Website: home-depot
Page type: customer-info-address
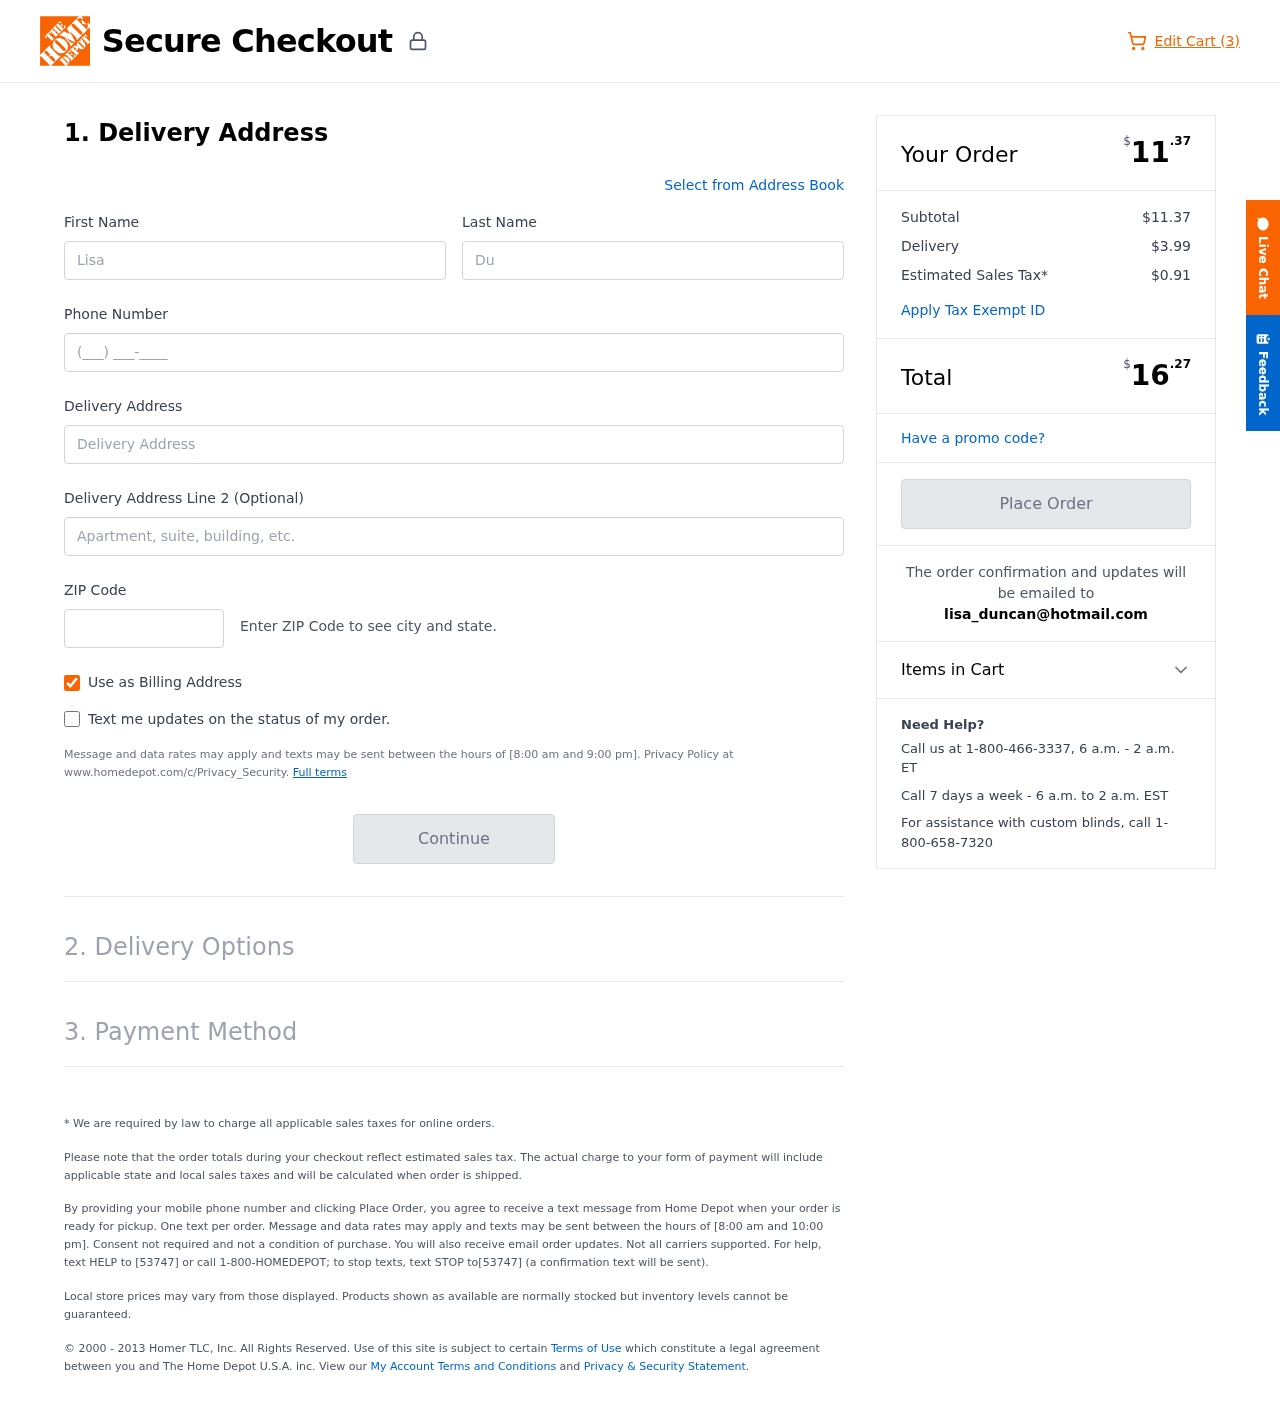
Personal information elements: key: PII_EMAIL
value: lisa_duncan@hotmail.com
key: PII_FIRSTNAME
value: Lisa
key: PII_LASTNAME
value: Duncan
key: PII_PHONE
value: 2903471178
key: PII_POSTCODE
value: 13991
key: PII_STREET
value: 84415 Compton Run Apt. 364
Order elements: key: ORDER_NUM_ITEMS
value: Edit Cart (3)
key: ORDER_SUBTOTAL_HEADER
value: $11.37
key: ORDER_SUBTOTAL
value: $11.37
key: ORDER_SHIPPING_COST
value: $3.99
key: ORDER_TAX
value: $0.91
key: ORDER_TOTAL2
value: $16.27